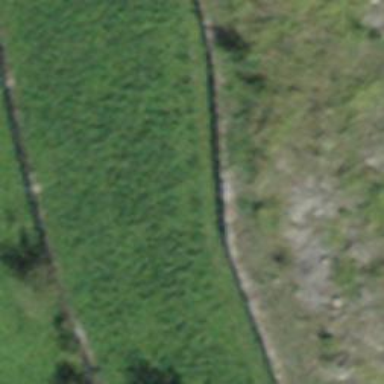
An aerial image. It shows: Grass path.